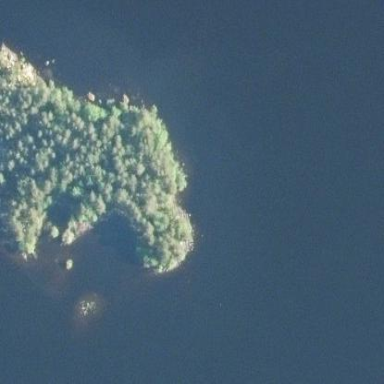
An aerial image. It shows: Islet.